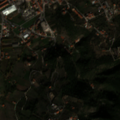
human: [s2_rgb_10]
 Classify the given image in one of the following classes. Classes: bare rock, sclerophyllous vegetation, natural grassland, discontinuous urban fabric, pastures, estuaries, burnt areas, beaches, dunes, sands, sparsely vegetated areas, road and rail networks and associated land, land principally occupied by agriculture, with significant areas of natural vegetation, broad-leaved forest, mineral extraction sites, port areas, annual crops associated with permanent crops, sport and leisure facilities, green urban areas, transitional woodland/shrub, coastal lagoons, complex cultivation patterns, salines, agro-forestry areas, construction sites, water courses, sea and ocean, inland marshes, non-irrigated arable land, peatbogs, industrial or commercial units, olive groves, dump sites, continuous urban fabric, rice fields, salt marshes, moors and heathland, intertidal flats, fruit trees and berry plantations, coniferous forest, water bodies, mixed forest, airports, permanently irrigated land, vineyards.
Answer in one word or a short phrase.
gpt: continuous urban fabric, discontinuous urban fabric, complex cultivation patterns, land principally occupied by agriculture, with significant areas of natural vegetation, sclerophyllous vegetation